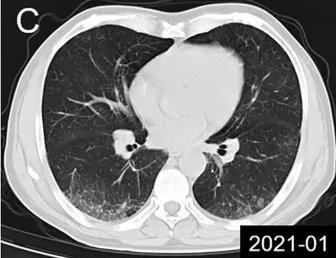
Lung CT scans showing dynamic changes in interstitial pneumonia in the studied patient. Dynamic monitoring before treatment, and ,in the absence of clinical symptoms.
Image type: radiology (ct)